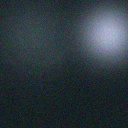
Screen state: off